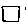
Label: square